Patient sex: M
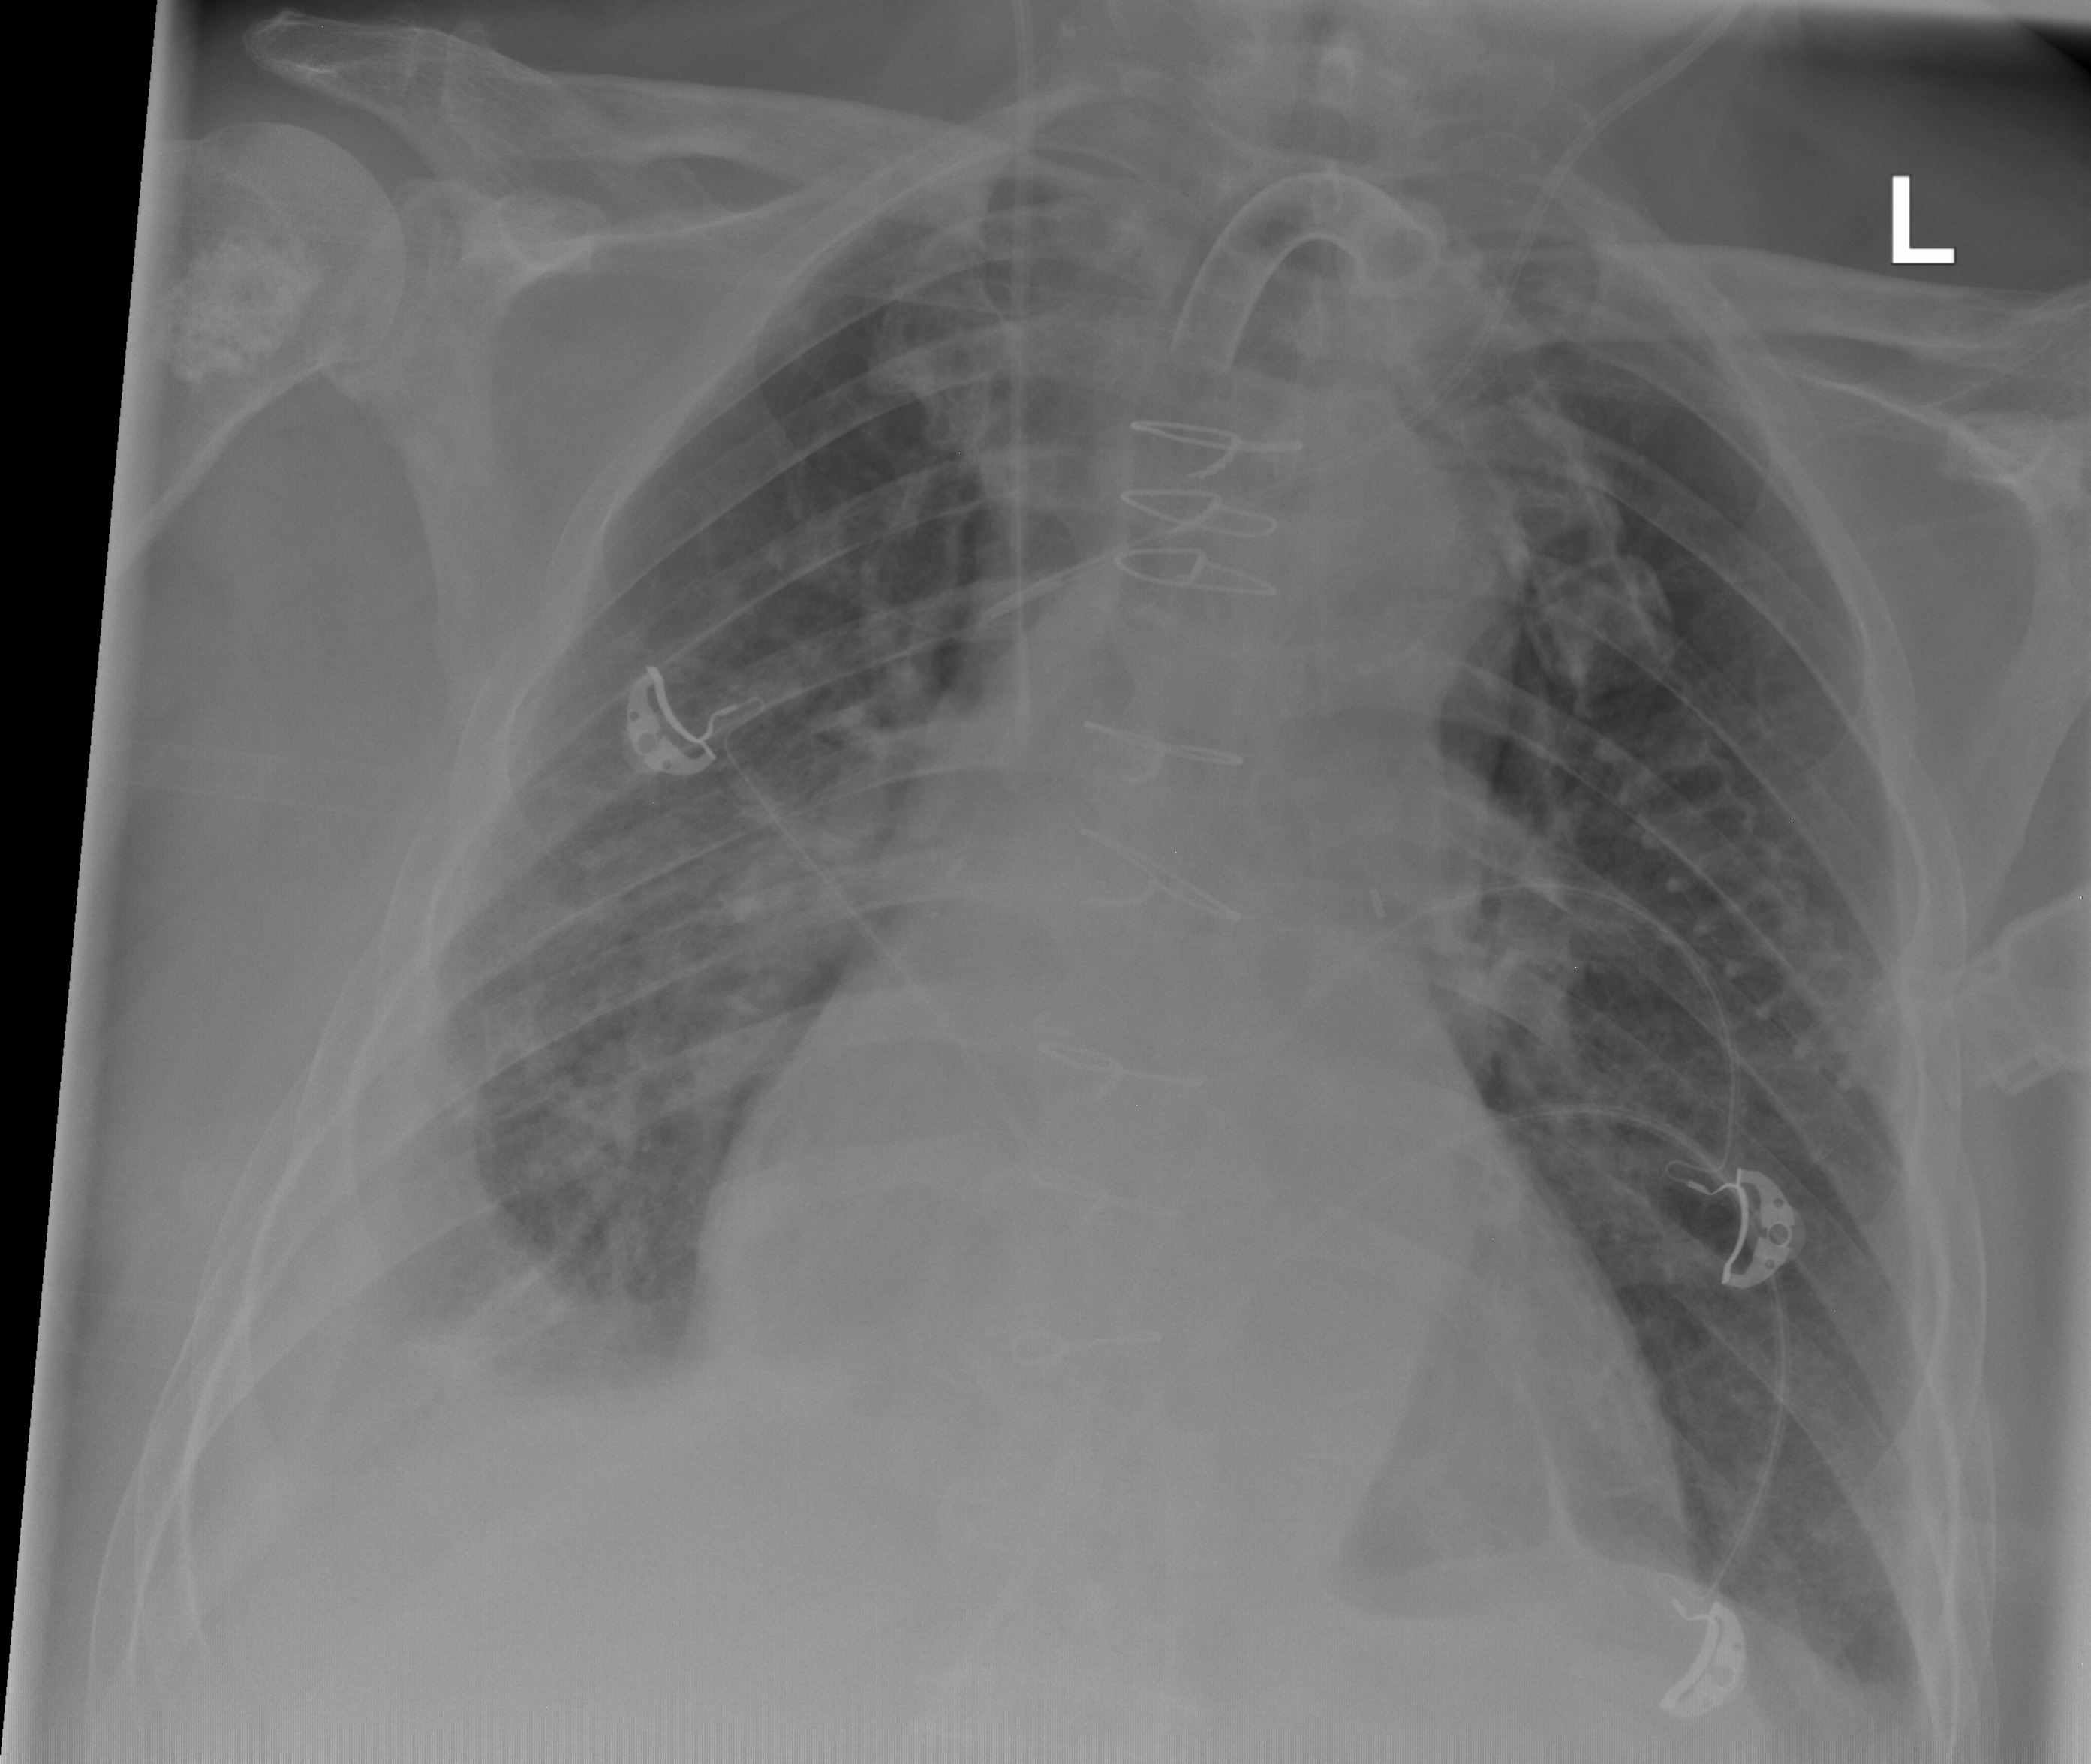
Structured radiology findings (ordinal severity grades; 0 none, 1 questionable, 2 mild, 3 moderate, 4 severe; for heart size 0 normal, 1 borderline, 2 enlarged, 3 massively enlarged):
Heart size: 2
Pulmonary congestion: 2
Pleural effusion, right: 3
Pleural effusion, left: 0
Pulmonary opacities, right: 2
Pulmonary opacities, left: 0
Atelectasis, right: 2
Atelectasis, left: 2